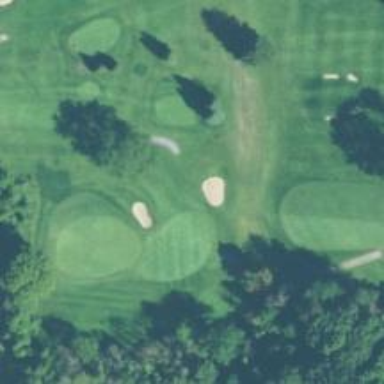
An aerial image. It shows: Pathway for golfing.